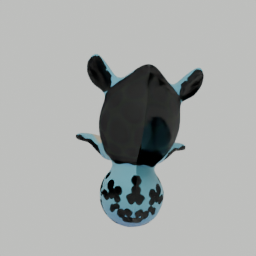
Label: animals